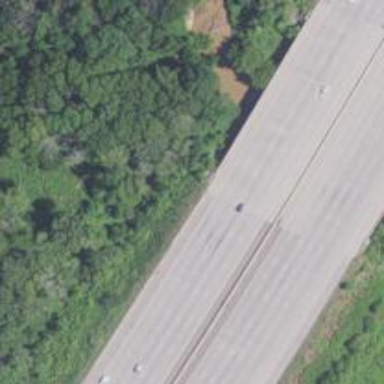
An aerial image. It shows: Bridge over motorway.